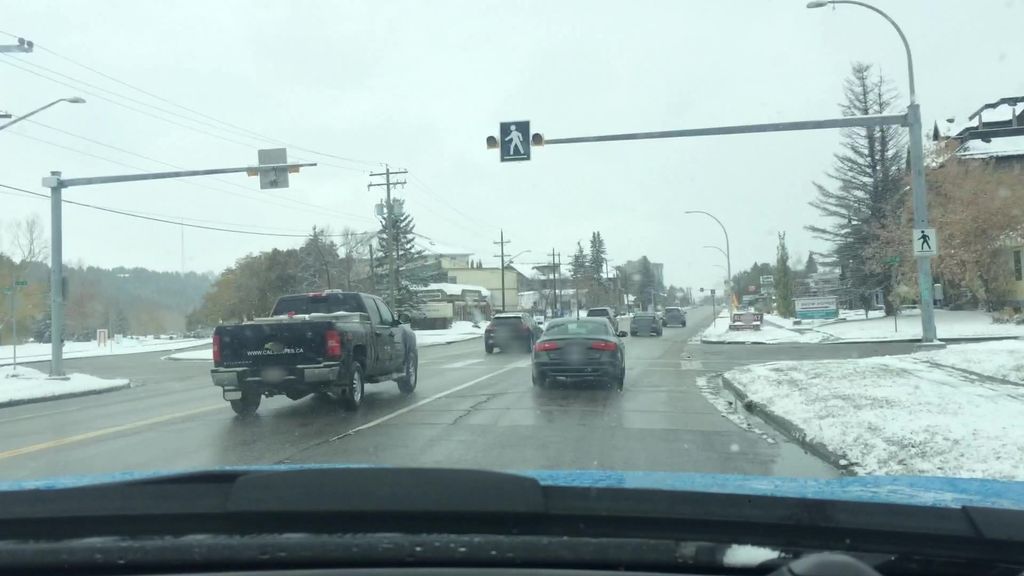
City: calgary